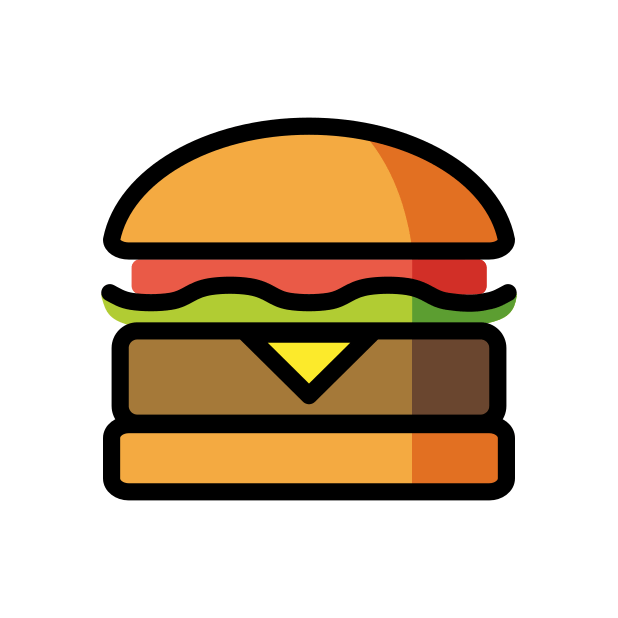
Emoji: 🍔
Name: hamburger
Unicode: 0x1f354